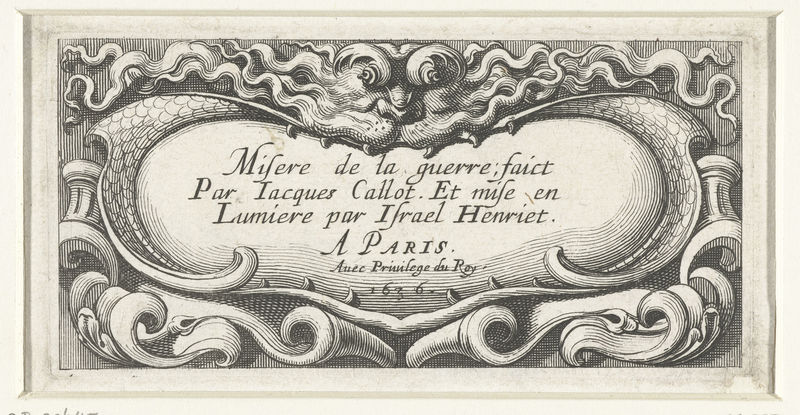
Titel: Titelprent voor de prentserie 'De gruwelen van de oorlog (klein)' / 'Misere de la guerre'
Künstler: Abraham Bosse
Standort: Amsterdam
Institution: Rijksmuseum
Schlagwörter: gravure, vague, guerre, légende, titre, callot